Question: How can I recreate the following view with the help of a 'GridView'.

The number of items in the list is dynamic.
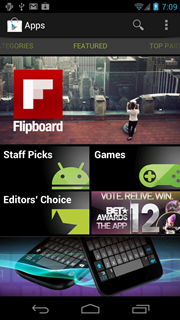
Answer: I guess that this is not a single GridView but a combination of multiple Layouts. Just make a LinearLayout and decide according to the content, which layout you want to have in a row.